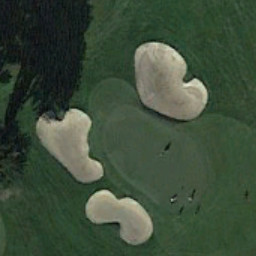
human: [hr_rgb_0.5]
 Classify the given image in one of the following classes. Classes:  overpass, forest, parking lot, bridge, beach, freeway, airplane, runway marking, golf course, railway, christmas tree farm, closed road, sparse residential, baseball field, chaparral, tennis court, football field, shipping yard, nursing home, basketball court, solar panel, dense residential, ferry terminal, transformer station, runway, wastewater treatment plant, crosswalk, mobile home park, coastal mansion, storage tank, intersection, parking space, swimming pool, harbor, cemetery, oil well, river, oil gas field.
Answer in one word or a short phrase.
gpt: golf course